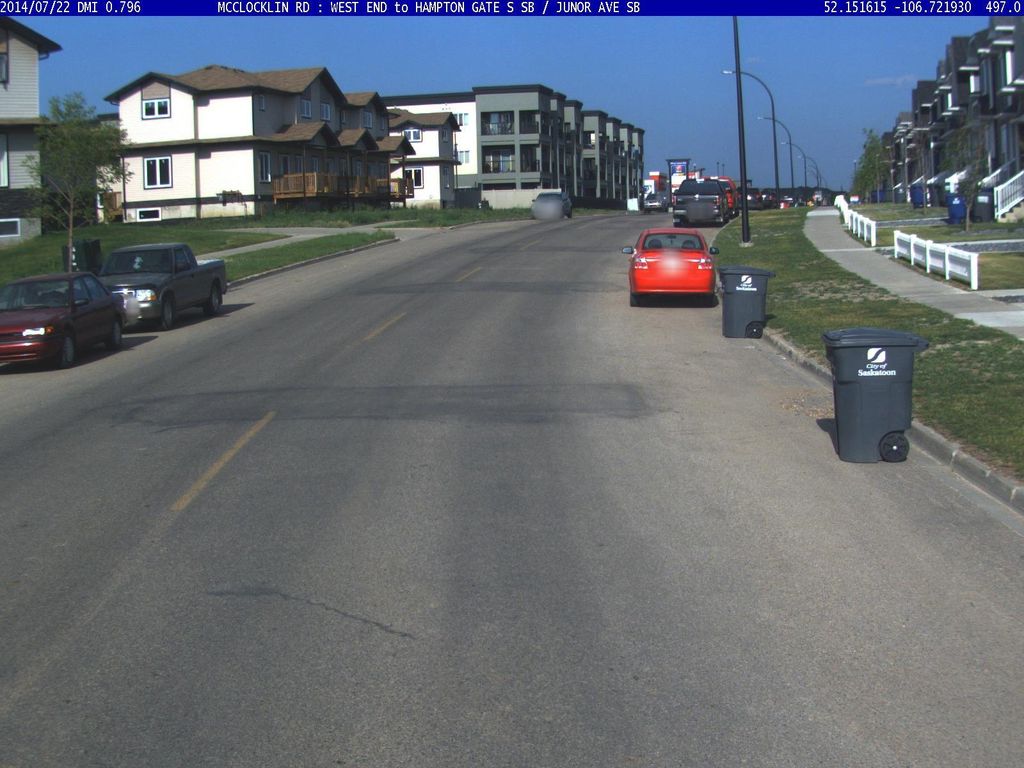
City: saskatoon